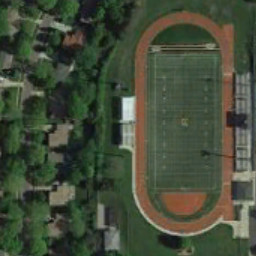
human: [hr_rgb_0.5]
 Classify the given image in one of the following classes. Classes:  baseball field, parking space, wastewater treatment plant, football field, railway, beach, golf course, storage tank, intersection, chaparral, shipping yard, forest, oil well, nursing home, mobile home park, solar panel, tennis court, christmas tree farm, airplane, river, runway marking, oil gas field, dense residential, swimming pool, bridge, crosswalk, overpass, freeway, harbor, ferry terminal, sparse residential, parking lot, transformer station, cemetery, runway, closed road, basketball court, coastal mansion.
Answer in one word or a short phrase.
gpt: football field